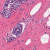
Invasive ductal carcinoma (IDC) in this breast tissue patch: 0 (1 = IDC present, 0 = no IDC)